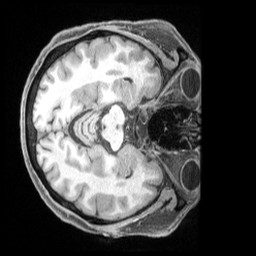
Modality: T1w
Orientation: axial
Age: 66
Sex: female
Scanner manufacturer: siemens
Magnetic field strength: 3 T
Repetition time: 2.5 s
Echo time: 0.00222 s